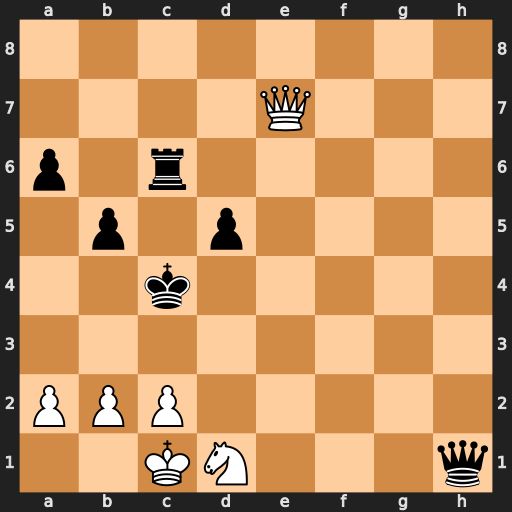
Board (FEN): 8/4Q3/p1r5/1p1p4/2k5/8/PPP5/2KN3q
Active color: w
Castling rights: -
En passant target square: -
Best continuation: b3+ Kd4 Qe3#